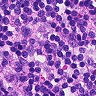
Metastatic tissue present: no